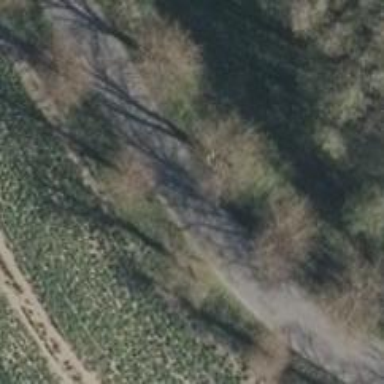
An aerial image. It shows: Row of deciduous trees.